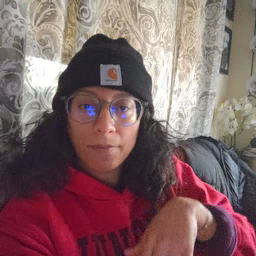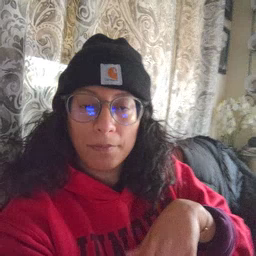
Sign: listen